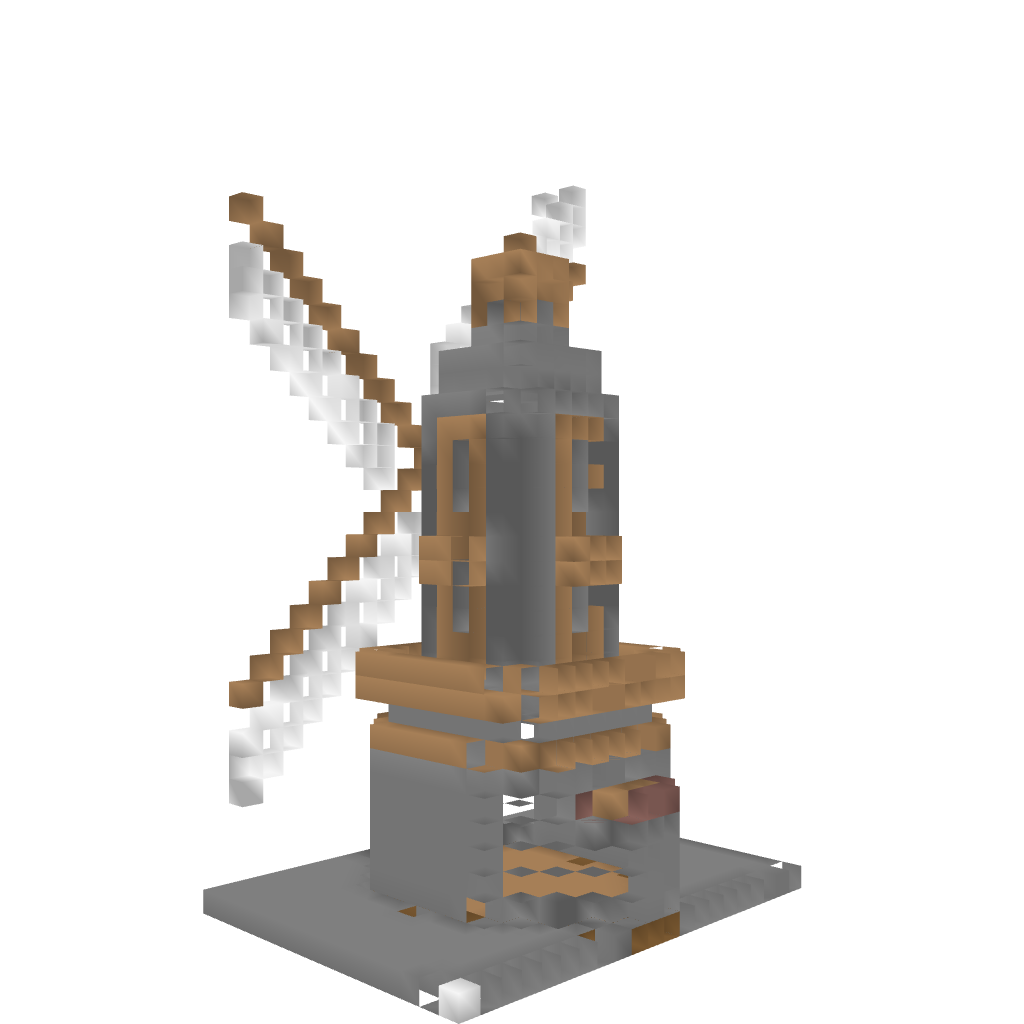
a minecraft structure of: Windmill 1 bad low quality